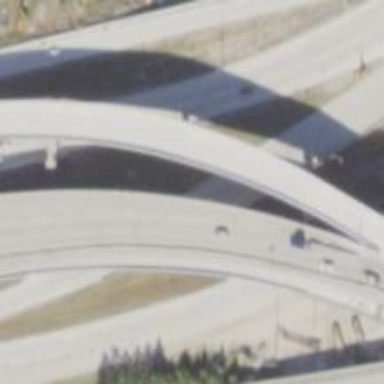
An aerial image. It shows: Bridge over motorway link with folded diamond junction.